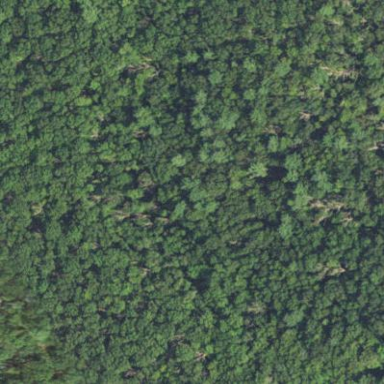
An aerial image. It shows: Mixed woodland with various types of leaves.